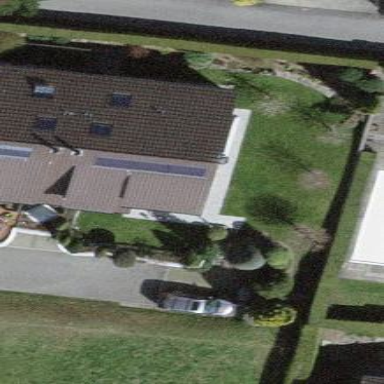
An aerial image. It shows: Simple house.